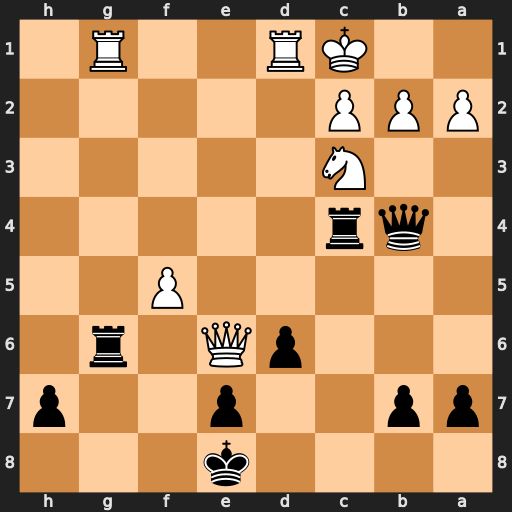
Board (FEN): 4k3/pp2p2p/3pQ1r1/5P2/1qr5/2N5/PPP5/2KR2R1
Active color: b
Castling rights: -
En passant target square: -
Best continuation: Rxe6 fxe6 Rg4